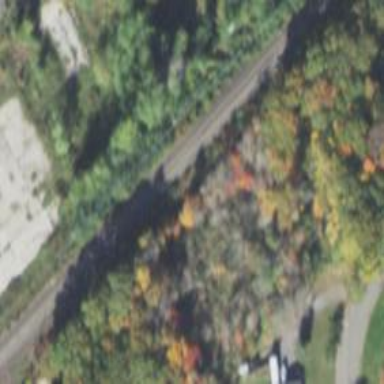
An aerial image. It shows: Culvert tunnel.